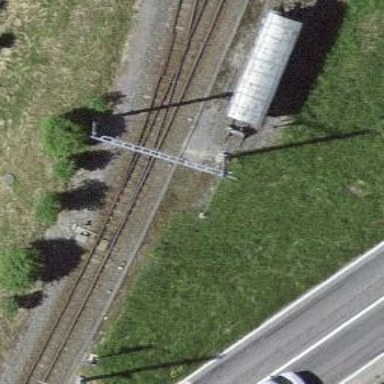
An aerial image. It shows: Railway buffer stop.